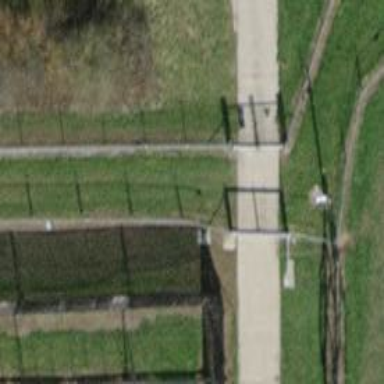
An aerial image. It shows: Gate.